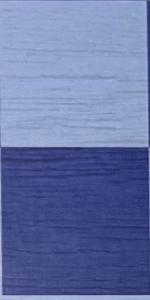
Label: Empty